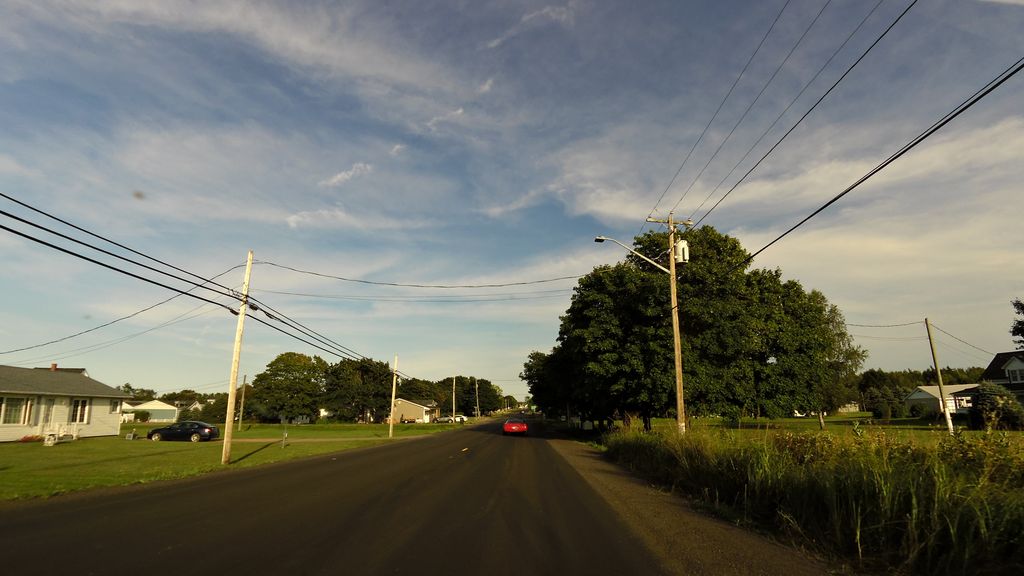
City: charlottetown